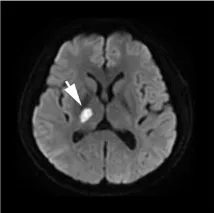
Brain magnetic resonance imaging (MRI). (A-C) Diffusion-weighted imaging (DWI) and T2 fluid-attenuated inversion recovery (FLAIR) imaging showed high signal, while long signal was shown in T1-weighted imaging and T2-weighted imaging of the posterior limb of the internal capsule.
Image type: radiology (mri)